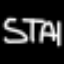
Label: angel